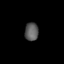
Tissue: skin
Cell type: Epithelial cells
Senescence score: 0.2379
Nuclear area (px): 242
Mean DAPI intensity: 90.711